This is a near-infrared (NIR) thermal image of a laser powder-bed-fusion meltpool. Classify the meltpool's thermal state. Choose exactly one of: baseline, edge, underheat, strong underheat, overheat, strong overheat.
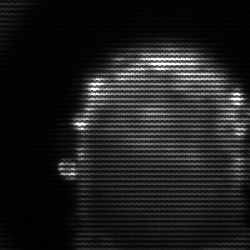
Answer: baseline